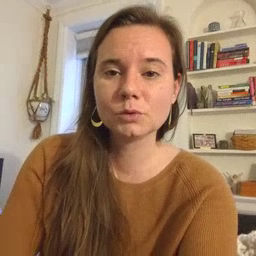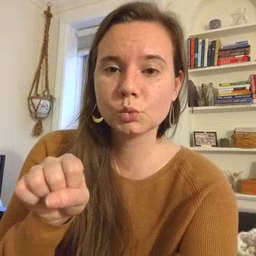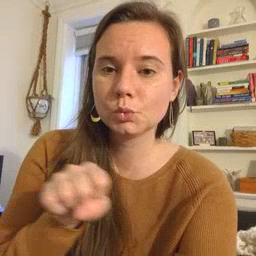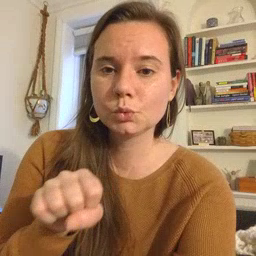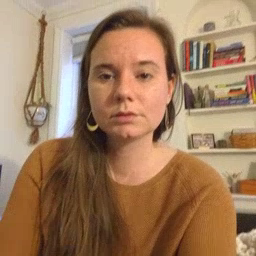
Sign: shoe